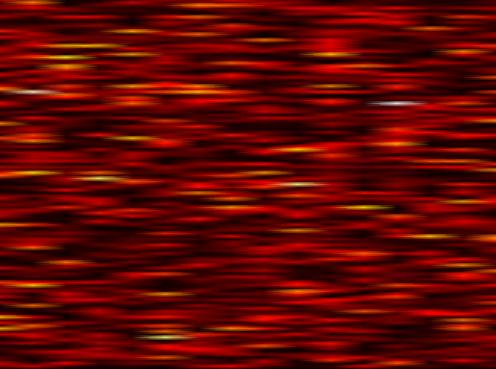
Label: FBMC